Field crop: maize
Growth stage: 2
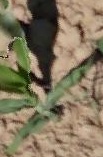
Species: maize